Field crop: maize
Growth stage: 2
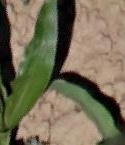
Species: maize